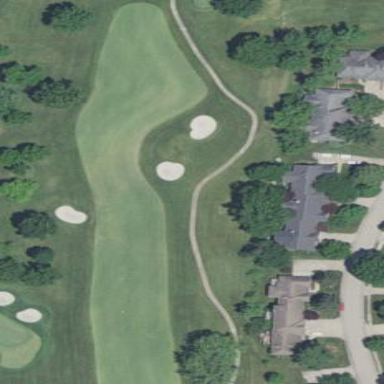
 specifically golf. It features beautiful fairway for golf enthusiasts to enjoy."